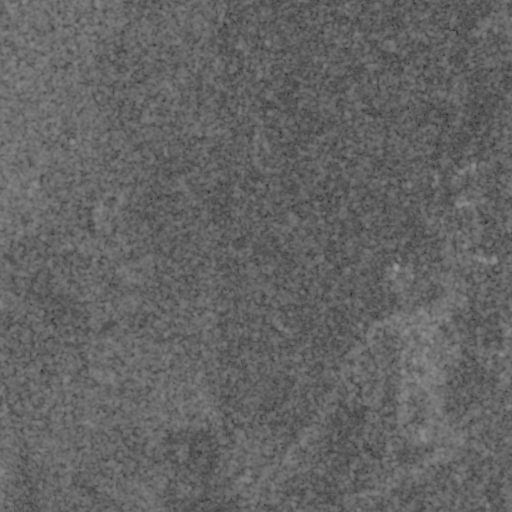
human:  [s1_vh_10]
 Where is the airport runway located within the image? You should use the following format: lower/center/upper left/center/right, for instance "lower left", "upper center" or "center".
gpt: The airport runway is located in the lower left of the image.
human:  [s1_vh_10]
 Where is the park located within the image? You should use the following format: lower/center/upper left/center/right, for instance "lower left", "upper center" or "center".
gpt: The park is located in the lower right of the image.
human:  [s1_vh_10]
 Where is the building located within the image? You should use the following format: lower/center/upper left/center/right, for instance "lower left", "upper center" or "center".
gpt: The building is located in the lower right of the image.
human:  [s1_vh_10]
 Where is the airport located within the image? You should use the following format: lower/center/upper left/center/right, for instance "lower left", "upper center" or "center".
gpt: There is no airport in the image.

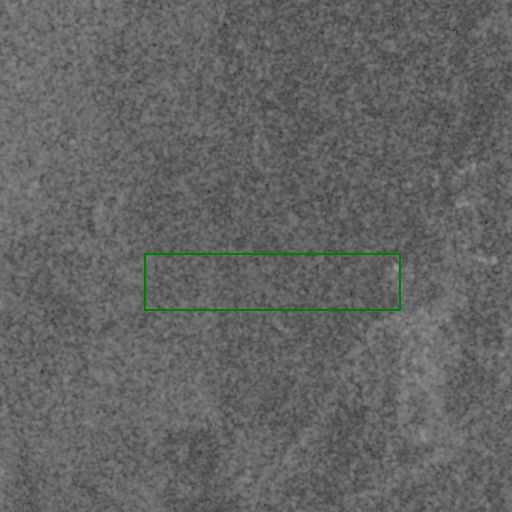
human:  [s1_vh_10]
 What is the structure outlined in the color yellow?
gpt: There is no yellow outline.
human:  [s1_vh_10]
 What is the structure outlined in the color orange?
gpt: There is no structure outlined in orange.